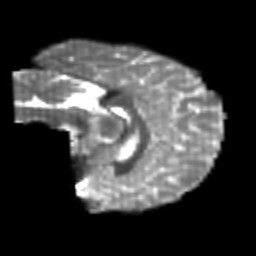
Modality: T2w
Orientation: sagittal
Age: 24
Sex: female
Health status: healthy
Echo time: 0.074 s